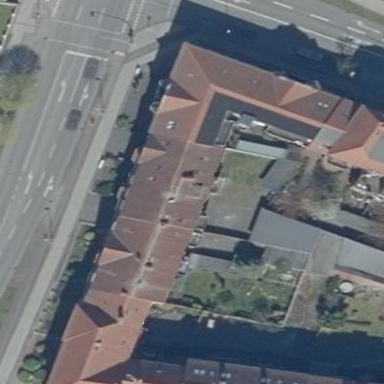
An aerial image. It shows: Gambrel-roofed building with apartments.